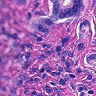
Metastatic tissue present: yes